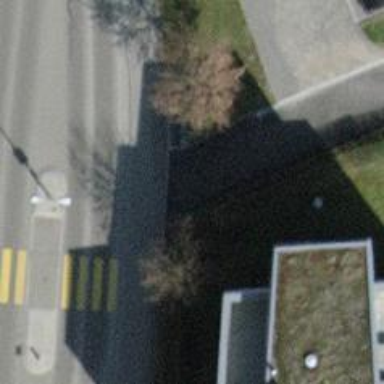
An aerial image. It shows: Bollard barrier.